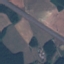
Land use / land cover class: Highway